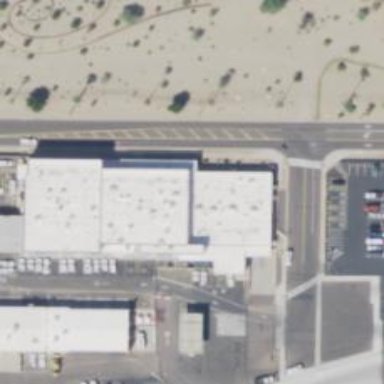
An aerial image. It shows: Office building.